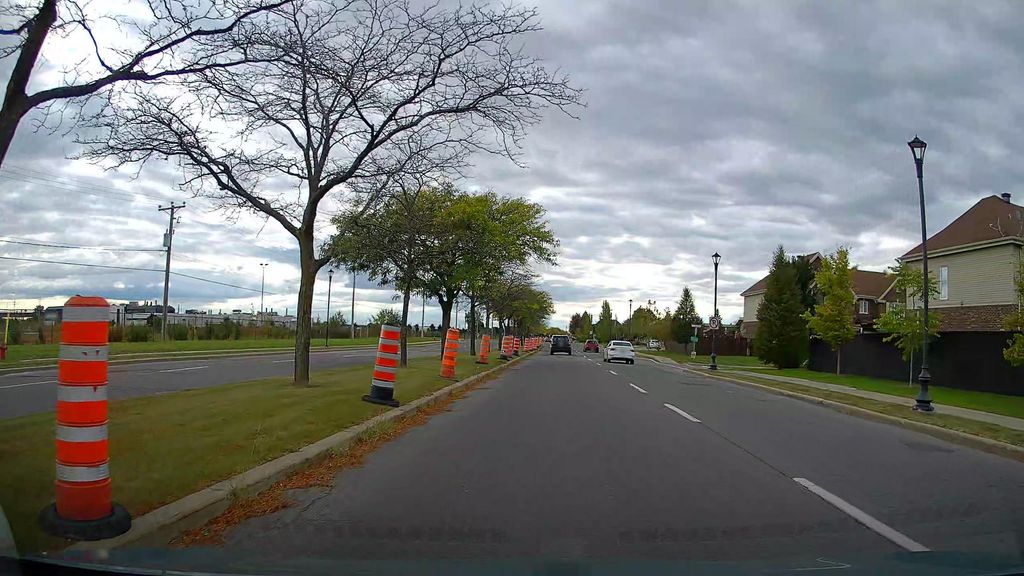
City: montreal